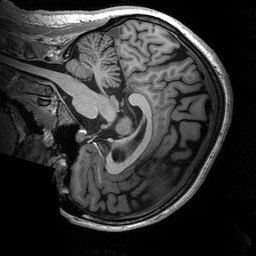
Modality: T1w
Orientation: sagittal
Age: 33
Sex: female
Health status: healthy
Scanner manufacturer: siemens
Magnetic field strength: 3 T
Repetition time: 2.53 s
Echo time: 0.00288 s